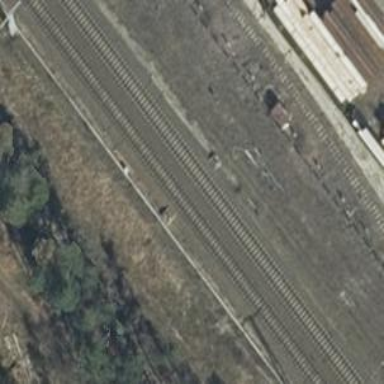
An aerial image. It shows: Railway signal.